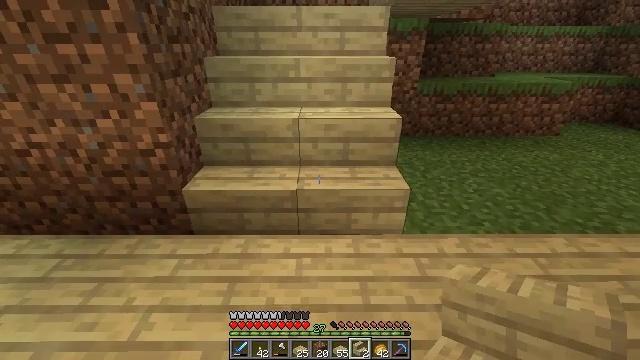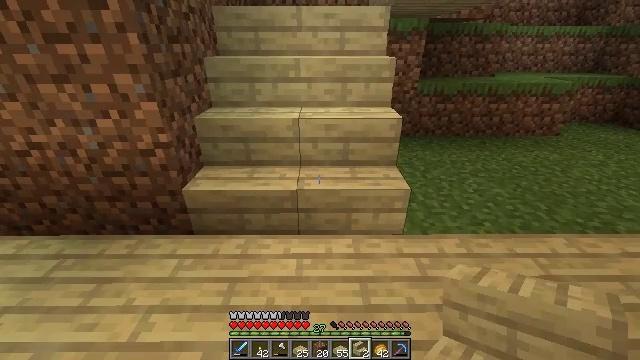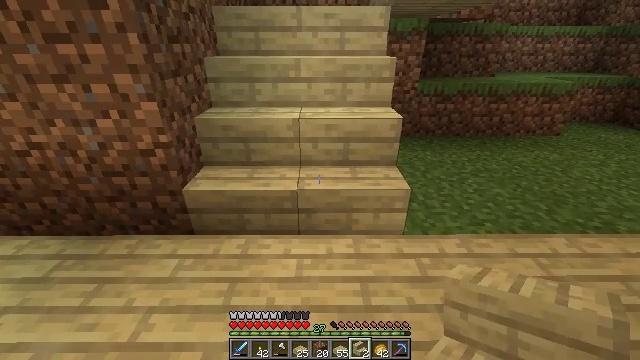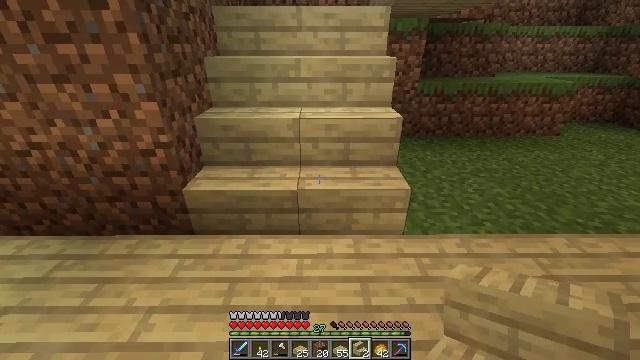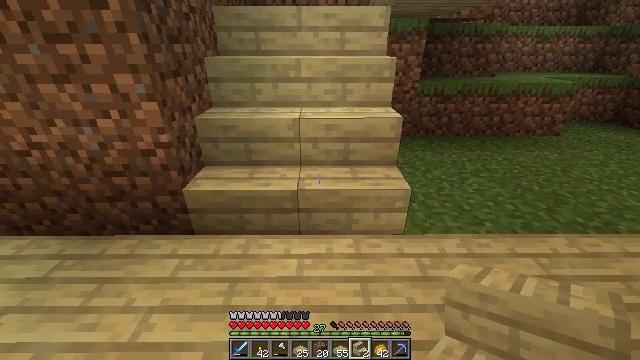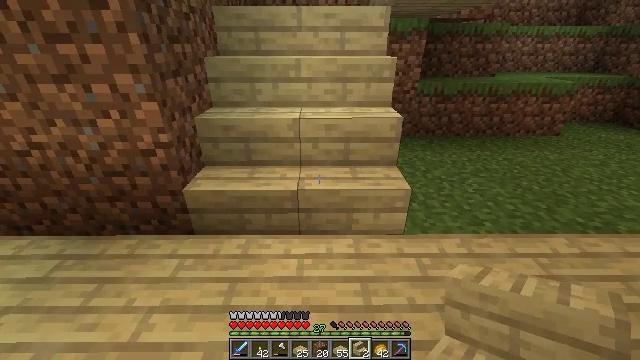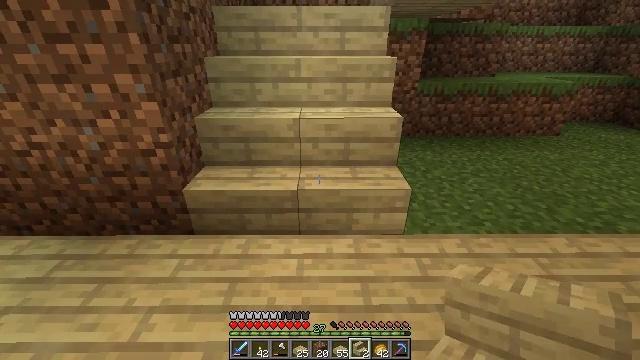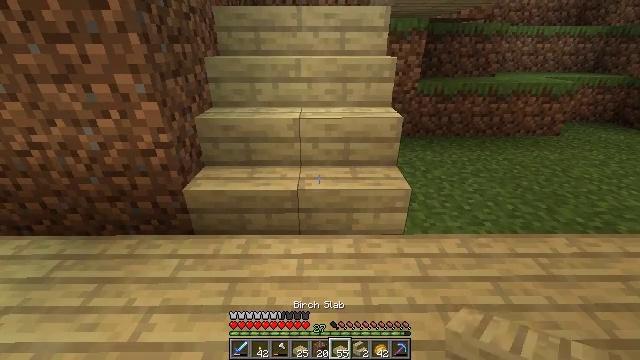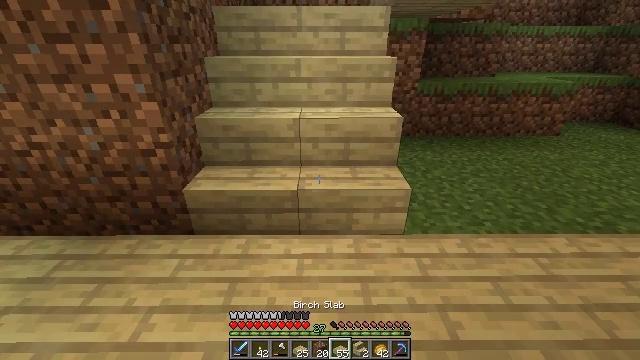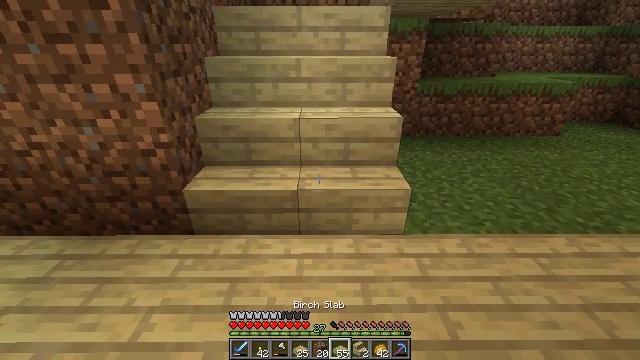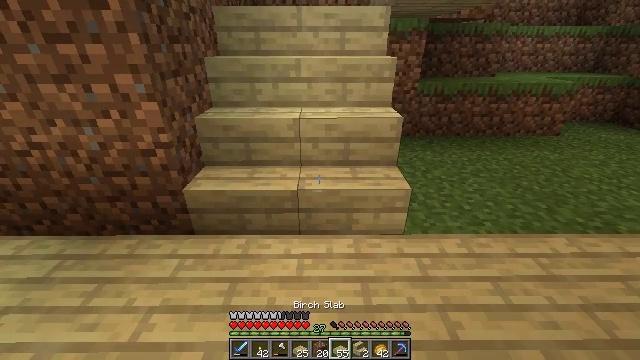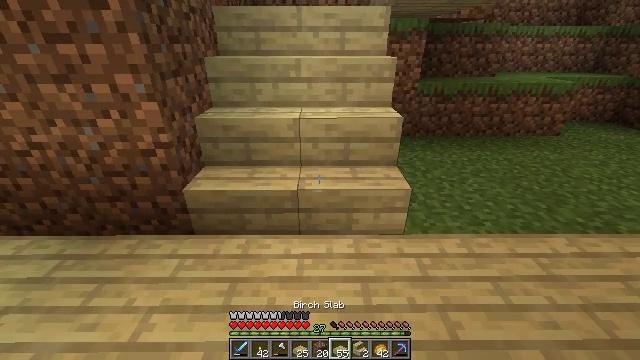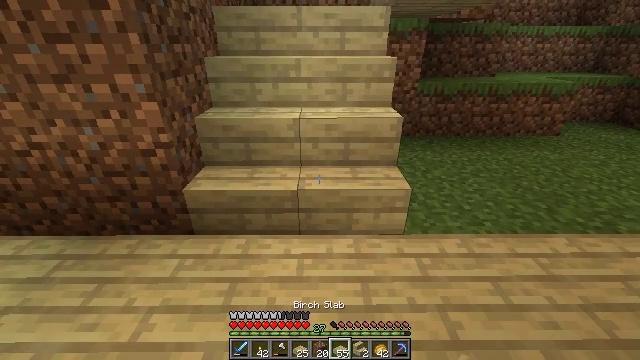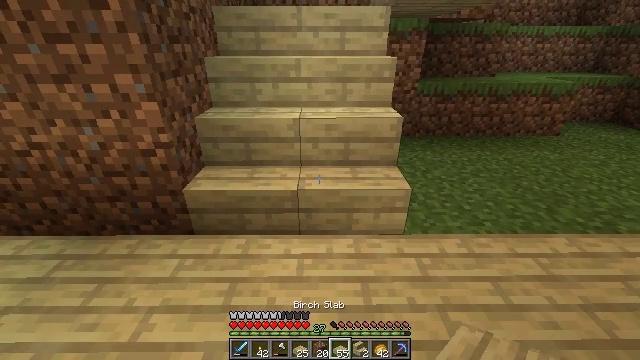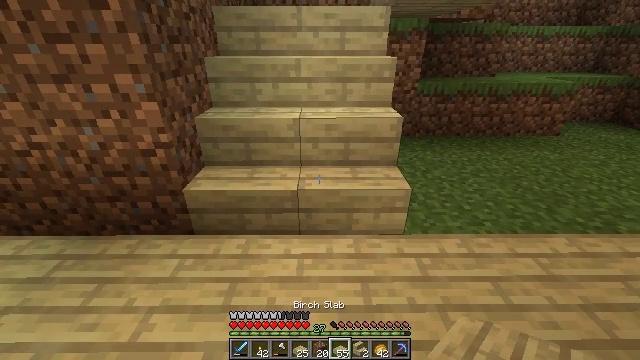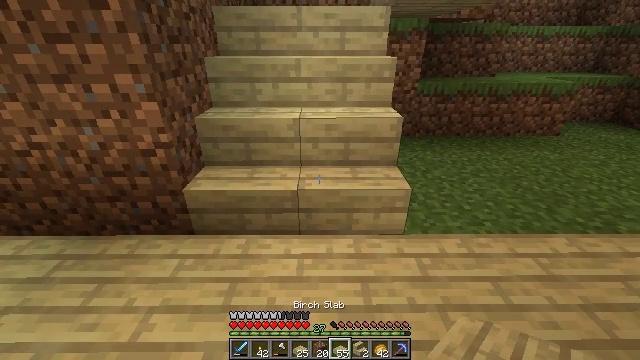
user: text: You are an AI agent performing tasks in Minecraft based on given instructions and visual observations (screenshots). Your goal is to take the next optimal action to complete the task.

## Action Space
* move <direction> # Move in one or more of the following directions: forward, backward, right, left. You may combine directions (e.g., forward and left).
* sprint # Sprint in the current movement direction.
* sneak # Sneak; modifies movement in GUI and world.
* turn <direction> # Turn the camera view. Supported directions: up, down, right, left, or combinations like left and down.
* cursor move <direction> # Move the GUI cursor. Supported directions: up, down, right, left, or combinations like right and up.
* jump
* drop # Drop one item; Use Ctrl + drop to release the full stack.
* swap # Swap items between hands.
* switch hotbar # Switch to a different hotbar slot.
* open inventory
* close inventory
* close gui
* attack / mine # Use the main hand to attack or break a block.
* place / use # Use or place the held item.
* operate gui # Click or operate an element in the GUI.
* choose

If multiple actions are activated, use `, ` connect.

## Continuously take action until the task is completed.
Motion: motion action
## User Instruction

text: Remove the birch stairs.
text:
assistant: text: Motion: no_op
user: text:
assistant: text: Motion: no_op
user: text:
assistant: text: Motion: no_op
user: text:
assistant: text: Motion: no_op
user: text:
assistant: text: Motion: no_op
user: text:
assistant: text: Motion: no_op
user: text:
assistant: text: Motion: no_op
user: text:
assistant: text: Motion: no_op
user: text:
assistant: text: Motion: no_op
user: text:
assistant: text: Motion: no_op
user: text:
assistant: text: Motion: no_op
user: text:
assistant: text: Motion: no_op
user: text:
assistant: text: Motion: no_op
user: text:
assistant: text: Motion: no_op
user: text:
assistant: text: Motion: no_op
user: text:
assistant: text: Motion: no_op
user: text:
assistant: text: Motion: no_op
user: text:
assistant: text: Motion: turn up
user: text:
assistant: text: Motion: turn up
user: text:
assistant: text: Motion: turn right and up
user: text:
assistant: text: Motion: no_op
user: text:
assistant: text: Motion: no_op
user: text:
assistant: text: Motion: no_op
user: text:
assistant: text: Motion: no_op
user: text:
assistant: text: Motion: no_op
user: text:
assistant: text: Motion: no_op
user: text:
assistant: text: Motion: no_op
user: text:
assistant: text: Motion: no_op
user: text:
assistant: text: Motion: no_op
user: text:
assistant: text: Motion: no_op